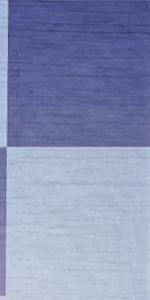
Label: Empty